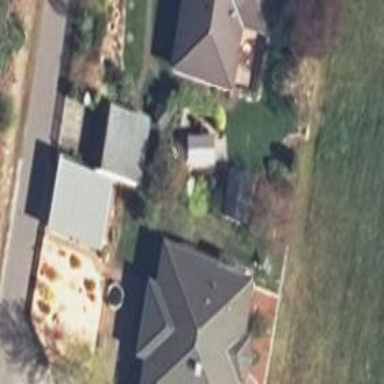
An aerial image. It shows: House with hipped roof in grey color. The roof is oriented along the building structure.